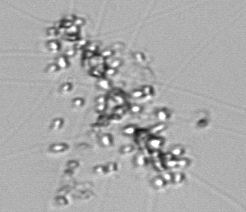
Label: Chaetoceros_didymus_TAG_external_flagellate